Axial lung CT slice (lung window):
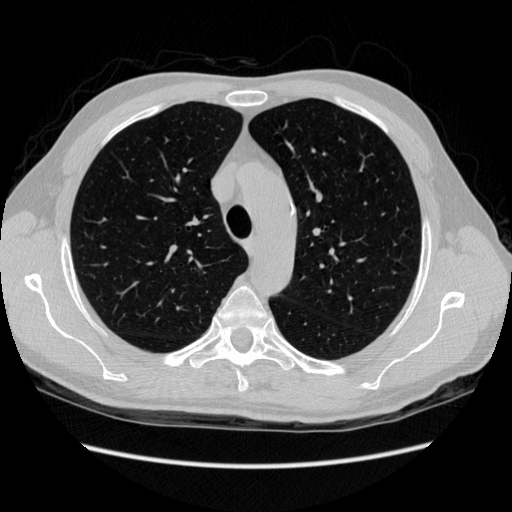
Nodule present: no